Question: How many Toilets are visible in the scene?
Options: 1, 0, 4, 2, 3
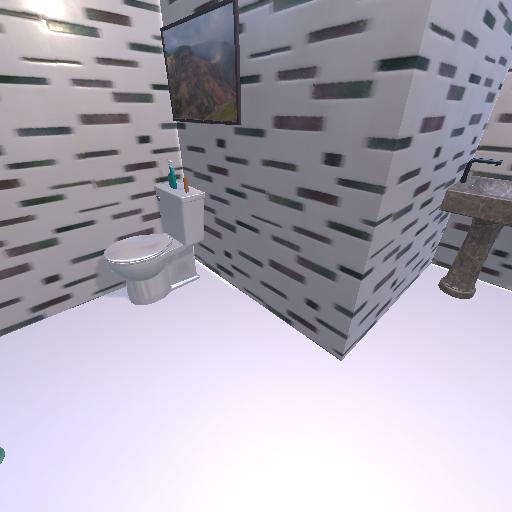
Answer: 1